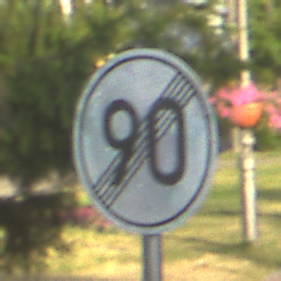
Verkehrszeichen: EndeGeschwindigkeit90
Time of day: SunriseSunset
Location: Outdoor (Suburban)
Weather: PartlyCloudy
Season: NotSpecified
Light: Natural